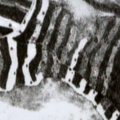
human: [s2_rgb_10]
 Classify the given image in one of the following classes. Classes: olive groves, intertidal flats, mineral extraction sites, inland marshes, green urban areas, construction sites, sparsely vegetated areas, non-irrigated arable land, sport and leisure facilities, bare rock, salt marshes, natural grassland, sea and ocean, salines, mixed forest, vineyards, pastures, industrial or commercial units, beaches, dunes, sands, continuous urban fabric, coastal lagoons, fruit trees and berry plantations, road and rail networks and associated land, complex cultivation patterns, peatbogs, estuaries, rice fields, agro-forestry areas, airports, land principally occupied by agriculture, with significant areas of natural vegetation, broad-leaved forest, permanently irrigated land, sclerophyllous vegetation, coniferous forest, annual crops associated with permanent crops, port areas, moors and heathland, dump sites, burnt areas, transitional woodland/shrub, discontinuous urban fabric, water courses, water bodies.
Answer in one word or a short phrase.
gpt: coniferous forest, mixed forest, transitional woodland/shrub, peatbogs